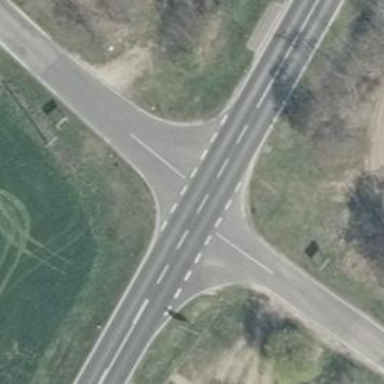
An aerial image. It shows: Road with "give way" sign.